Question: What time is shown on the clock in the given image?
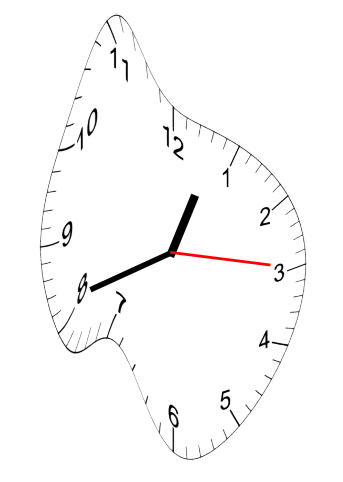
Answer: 12:41:15